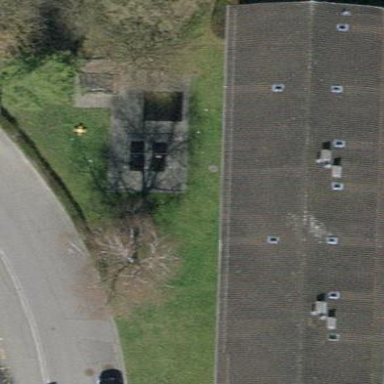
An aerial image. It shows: Gabled roof tile apartment building.